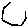
Label: hexagon